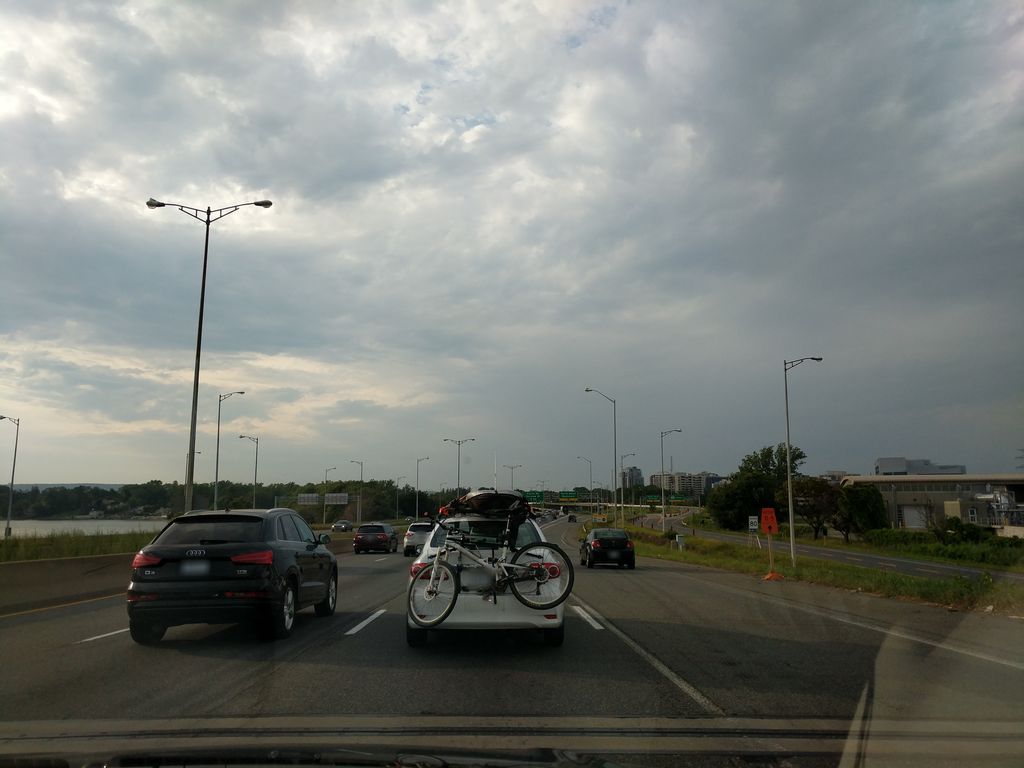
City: hamilton